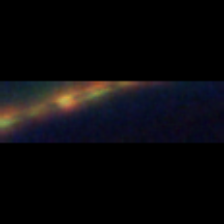
Taxon: Psuedo-nitzschia
Group: Diatoms